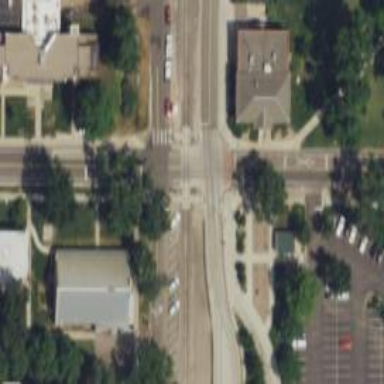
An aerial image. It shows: Railway crossing.